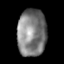
Tissue: lung
Cell type: Epithelial cells
Senescence score: 0.1374
Nuclear area (px): 1334
Mean DAPI intensity: 127.563